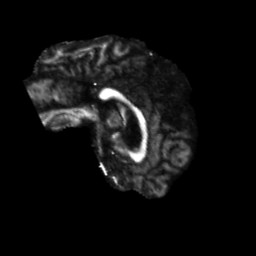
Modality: FA
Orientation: sagittal
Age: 56
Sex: male
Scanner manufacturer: siemens
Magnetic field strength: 3 T
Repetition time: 5.47 s
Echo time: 0.0854 s